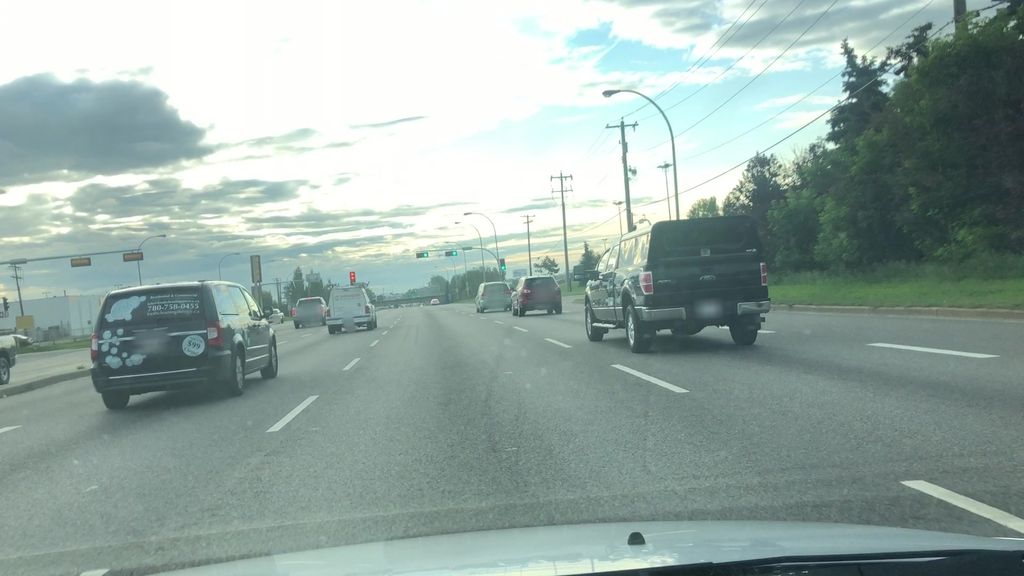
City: edmonton